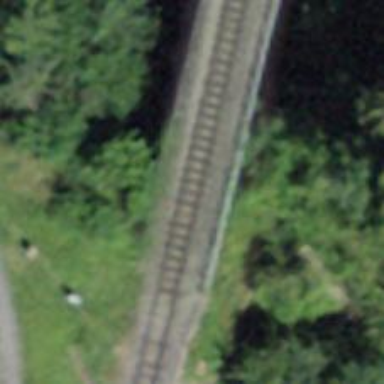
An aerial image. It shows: Narrow-gauge railway bridge with electrified contact lines and one track.